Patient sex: M
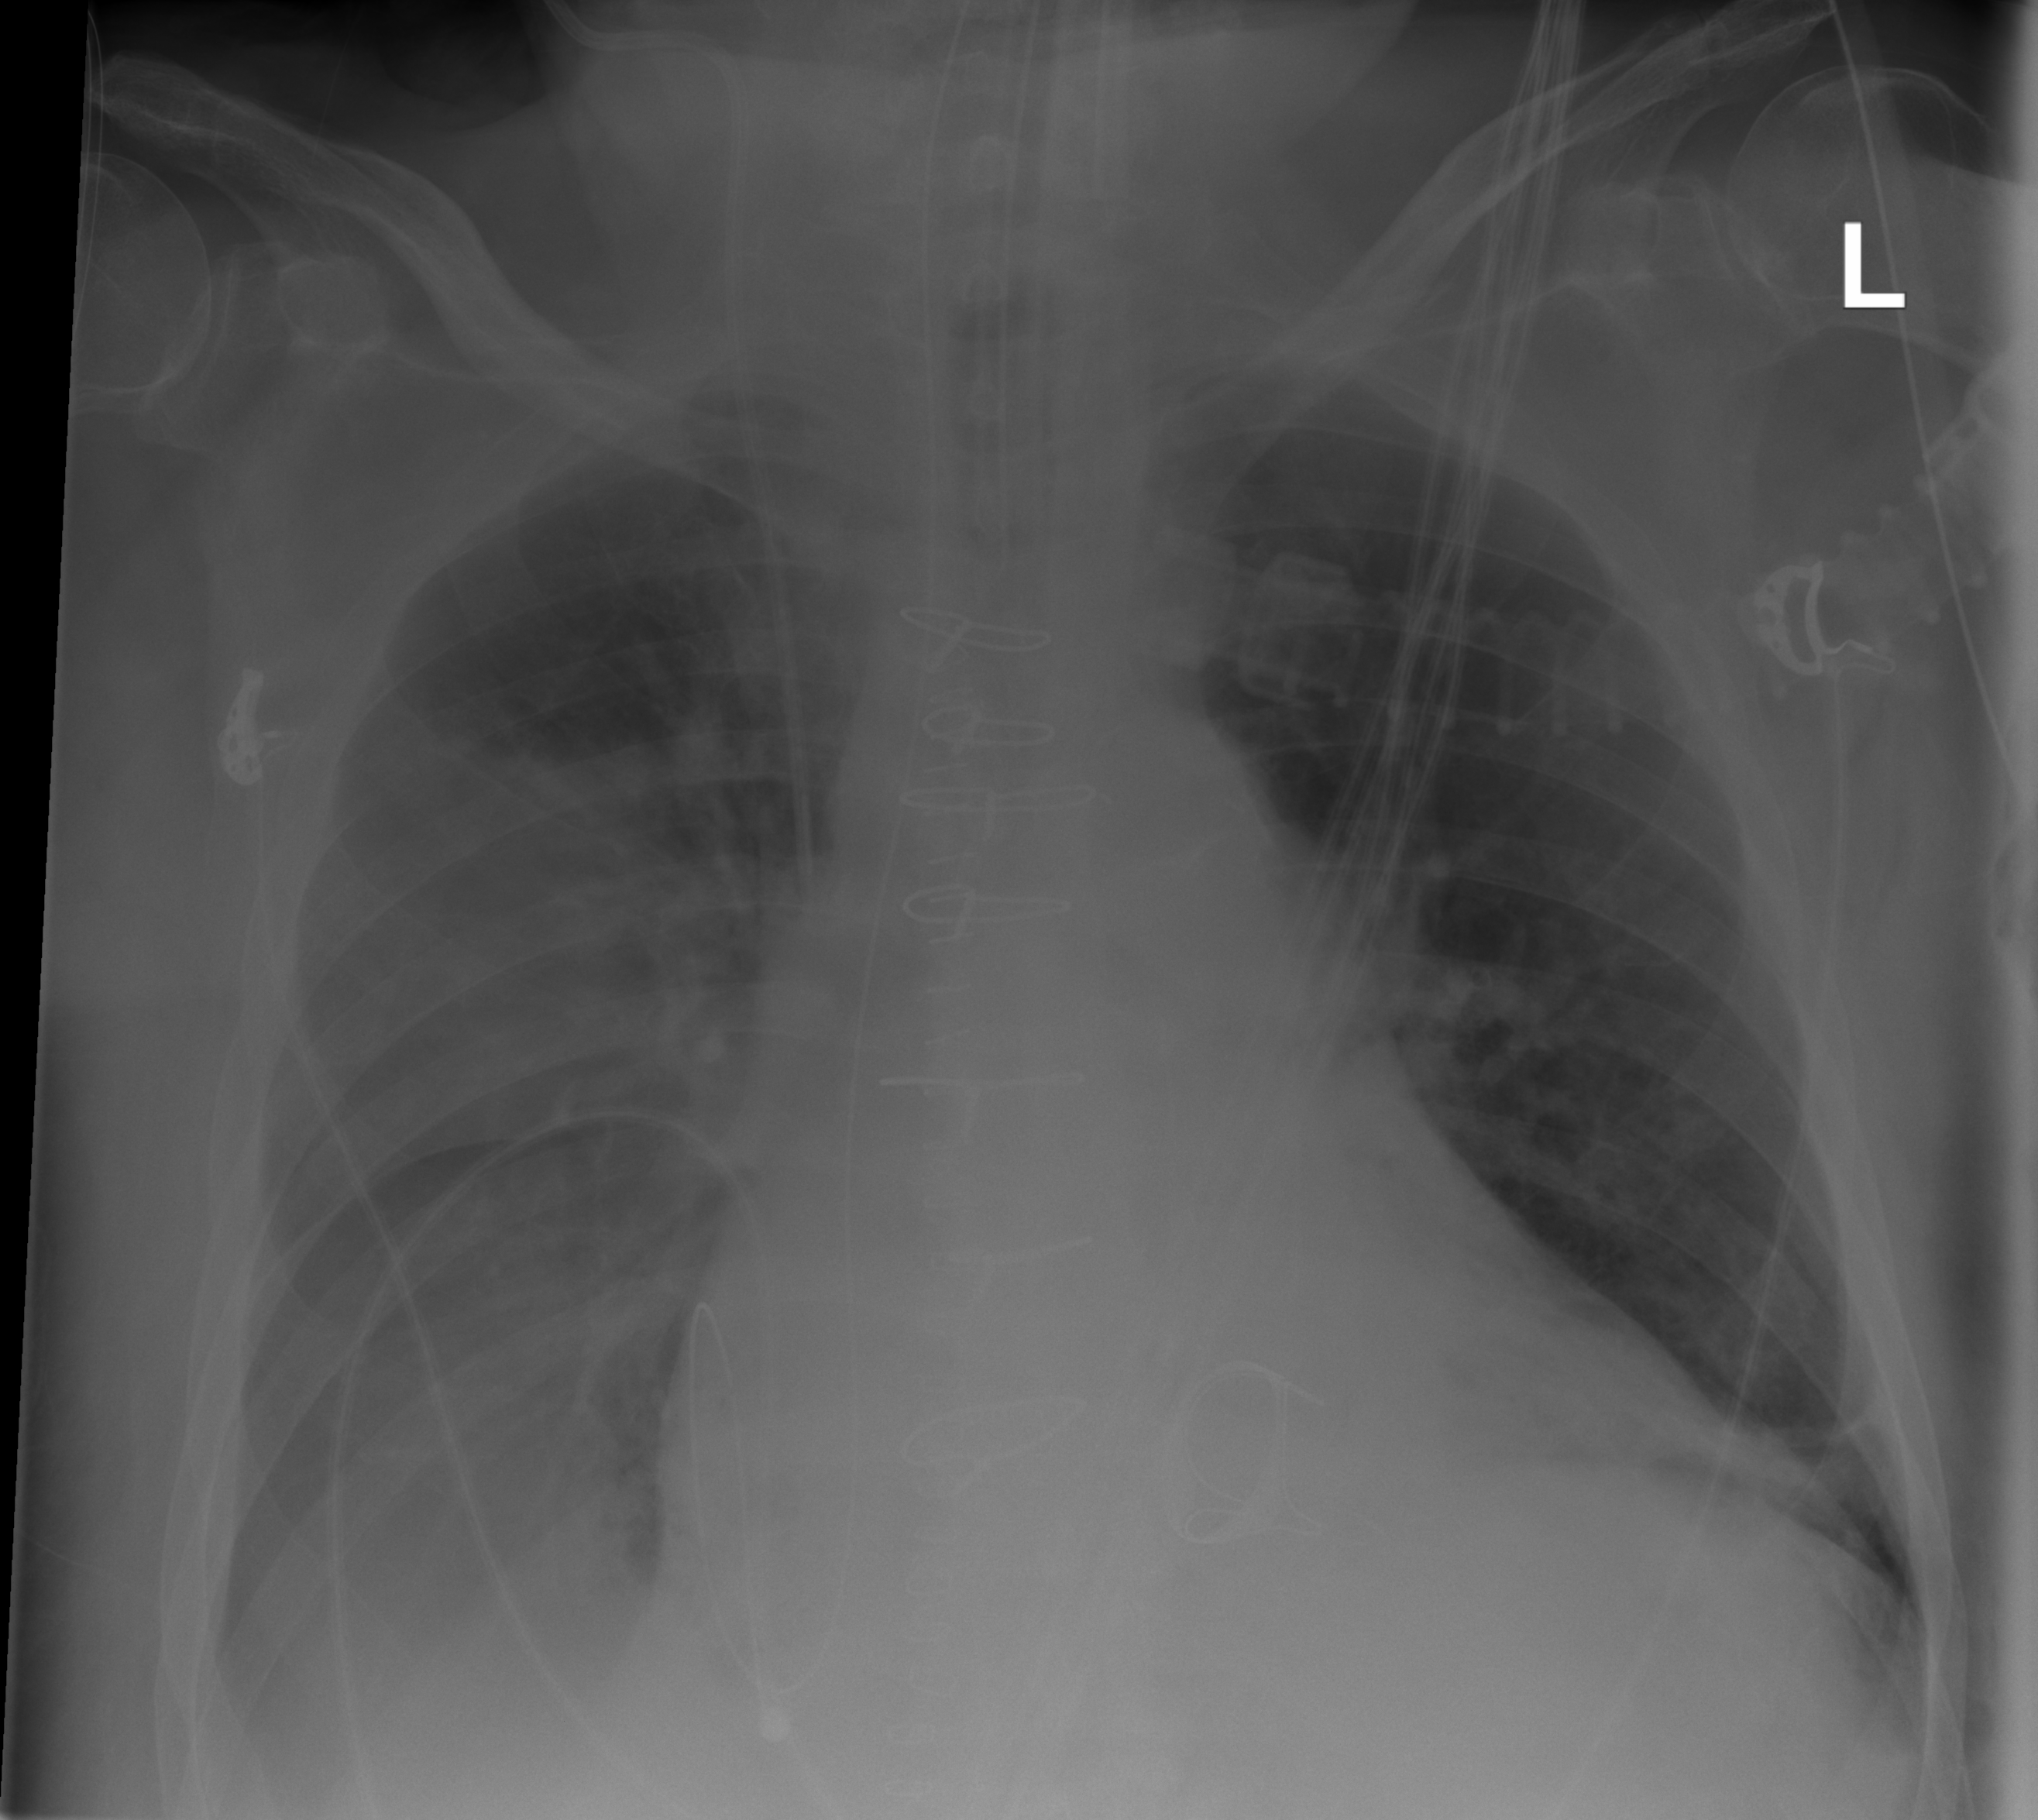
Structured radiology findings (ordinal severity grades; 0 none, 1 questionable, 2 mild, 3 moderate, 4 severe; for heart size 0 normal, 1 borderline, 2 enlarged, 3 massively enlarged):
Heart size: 2
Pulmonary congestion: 0
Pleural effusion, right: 2
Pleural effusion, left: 0
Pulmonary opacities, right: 2
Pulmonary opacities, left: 0
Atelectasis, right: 2
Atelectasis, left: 2